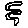
Label: zigzag